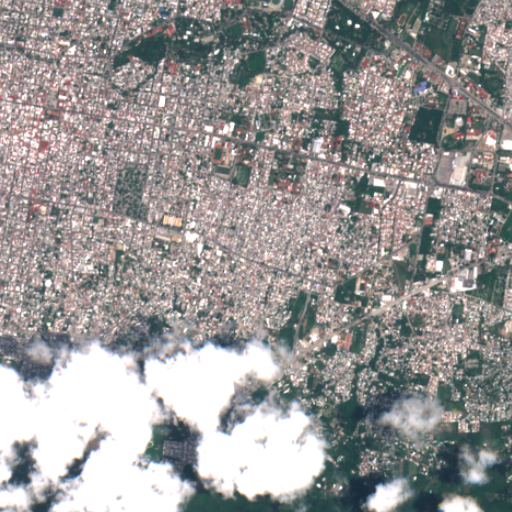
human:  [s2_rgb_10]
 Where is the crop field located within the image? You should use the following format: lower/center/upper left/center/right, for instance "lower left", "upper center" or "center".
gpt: The crop field is located in the upper right of the image.
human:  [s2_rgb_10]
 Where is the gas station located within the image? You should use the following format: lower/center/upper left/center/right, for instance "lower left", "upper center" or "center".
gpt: The gas station is located in the upper right of the image.
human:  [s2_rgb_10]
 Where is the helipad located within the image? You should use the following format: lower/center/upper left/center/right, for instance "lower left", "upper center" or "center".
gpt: The helipad is located in the upper right of the image.
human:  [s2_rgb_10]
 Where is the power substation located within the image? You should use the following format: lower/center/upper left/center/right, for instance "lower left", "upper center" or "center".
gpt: The power substation is located in the center right of the image.
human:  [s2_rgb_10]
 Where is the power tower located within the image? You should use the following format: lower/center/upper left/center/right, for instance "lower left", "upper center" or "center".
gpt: The power tower is located in the lower right of the image.
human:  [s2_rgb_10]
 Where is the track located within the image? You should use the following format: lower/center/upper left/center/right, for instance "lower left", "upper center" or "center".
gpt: The track is located in the upper center of the image.
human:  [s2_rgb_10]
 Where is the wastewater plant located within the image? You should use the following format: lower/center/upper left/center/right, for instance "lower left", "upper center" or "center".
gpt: The wastewater plant is located in the upper right of the image.
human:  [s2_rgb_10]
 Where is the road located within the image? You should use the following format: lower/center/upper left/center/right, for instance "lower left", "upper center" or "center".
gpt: There is no road in the image.